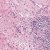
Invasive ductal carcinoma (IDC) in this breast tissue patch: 1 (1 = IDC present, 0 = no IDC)